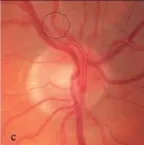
Area of focal dynamic spasm along the right superior temporal branch retinal artery, the arteriolar spastic cycle was about 2 sec in duration. Timing of the vasospastic cycle was performed at a slit-lamp and photographs (a-d) were subsequently taken to represent different phases of the cycle.
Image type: medical_photograph (other_medical_photograph)